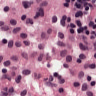
Metastatic tissue present: no